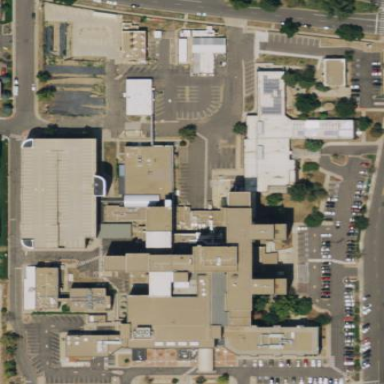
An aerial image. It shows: Healthcare facility identified as hospital.